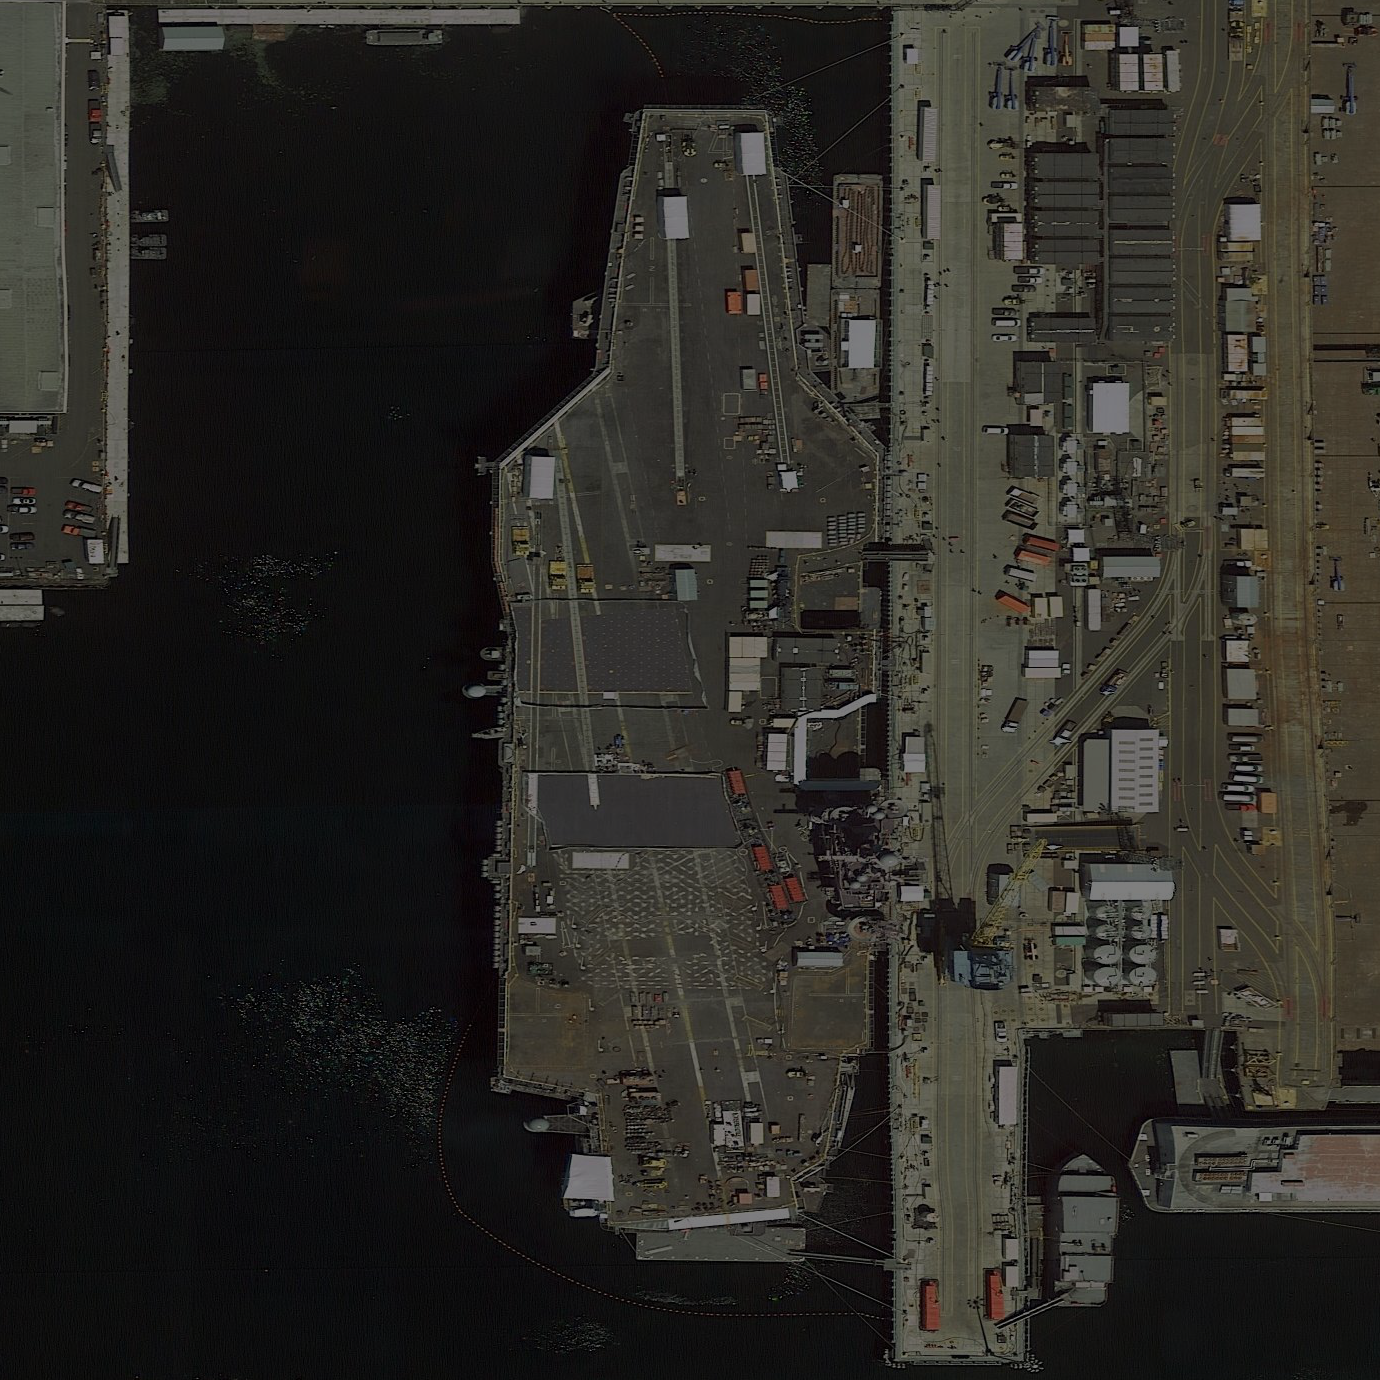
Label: aircraft_carrier